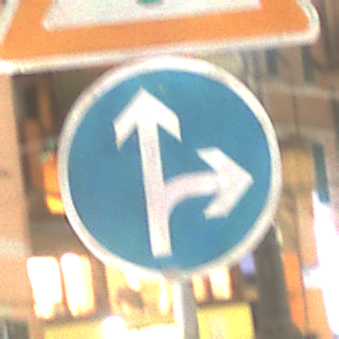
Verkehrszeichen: VorgeschriebeneFahrtrichtungGeradeausOderRechts
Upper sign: Lichtzeichenanlage
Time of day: Night
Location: Outdoor (Urban)
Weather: PartlyCloudy
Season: NotSpecified
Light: Artificial